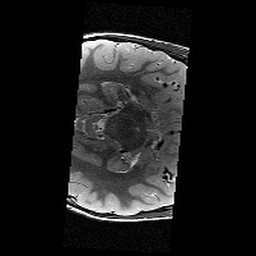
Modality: T2w
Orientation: axial
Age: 11
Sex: male
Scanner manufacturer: siemens
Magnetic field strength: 3 T
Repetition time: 9.23 s
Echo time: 0.067 s